Brain MRI, t1w sequence, axial 2D slice.
Patient: age 29, sex M, weight 78 kg, height 1.78 m
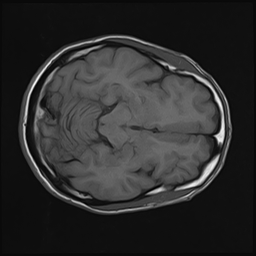